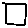
Label: square